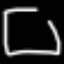
Label: square